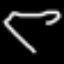
Label: diamond